Question: I'm appending words from a javascript array to a div class 'bank-word', which adds all words to a word bank for the user:
'''
for (obj in words) {
for (key in words[obj]) {
$(".wordBank_Words").append("<div class='bank-word' word='" + key + "' ><b>" + key + "</b>: " + words[obj][key] + "</li>");
}
}
'''
If the user clicks a word in the word bank, it adds that word to a text box, and hides it from the word bank:

'''
$(".bank-word").click(function (event) {
//append each newly selected word to text box
$('#textBox').val($('#textBox').val() + " " + $(this).attr('word'));
//hide word from word bank
$(this).hide();
'''
Then if a user deletes the word from the text box, I want the word to reappear in the word bank as an option. This is the part I'm having trouble with. I'm able to check if the word no longer exists in textbox array with 'isInArray(key, array)', but am having trouble with checking the word bank to see that it doesn't yet exist in the word bank using 'isInWordBank(key)' (meaning, the user has selected the word before, thus hiding it from the word bank). Now it needs to reappear in the word bank since it's been deleted from the text box.
My question is, how can I use 'jQuery.inArray' to pass in the word I'm looking for, and the div class array holding the word. I though it would be 'jQuery.inArray(word, $(".wordBank_Words"))'. I thought I could just use jQuery 'find()' with 'each()', but that won't let me get the specific key from the div class.
'''
for (obj in words) {
for (key in words[obj]) {
//if word doesn't exist in text box array, and doesn't exist in word bank, add it back to word bank
if (!isInArray(key, array) && !isInWordBank(key)) {
log(key + " doesn't exist in text box array or word bank");
//add word back to word bank
}
}
}
'''
Checks if word is in Text Box array:
'''
function isInArray(word, array) {
return array.indexOf(word) > -1;
}
'''
Supposed to check if word is in the word bank at all:
'''
function isInWordBank(word) {
//search through word bank for key
jQuery.inArray(word, $(".wordBank_Words"))
}
'''
HTML:
'''
<input type="text" id="textBox" value="" />
<br/>
<button onclick="submitMe()" id="testButton" >Submit Response </button>
<br/>
<div class="wordBank_Headings">Word Bank:
<span class="wordBank_Words"></span>
</div>
'''
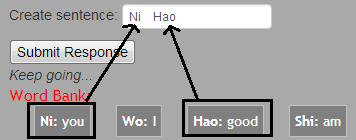
Answer: I'm having a little trouble parsing through your code, but what I think you're going for is something like this:
'''
$('#textBox').on('change', function(){
var words = $(this).val().split(' ');
$('.bank-word').each(function(){
if( words.indexOf( $(this).attr('word') ) !== -1 ){
$(this).hide();
}
else {
$(this).show();
}
});
});
'''
Does that work for what you're trying to accomplish?